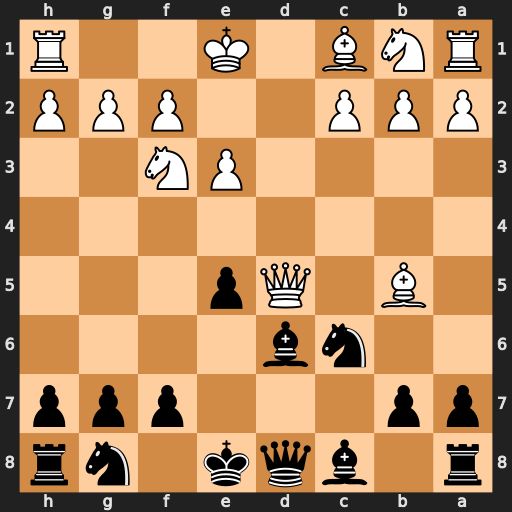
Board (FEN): r1bqk1nr/pp3ppp/2nb4/1B1Qp3/8/4PN2/PPP2PPP/RNB1K2R
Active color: b
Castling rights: KQkq
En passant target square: -
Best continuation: Bb4+ Qd2 Bxd2+